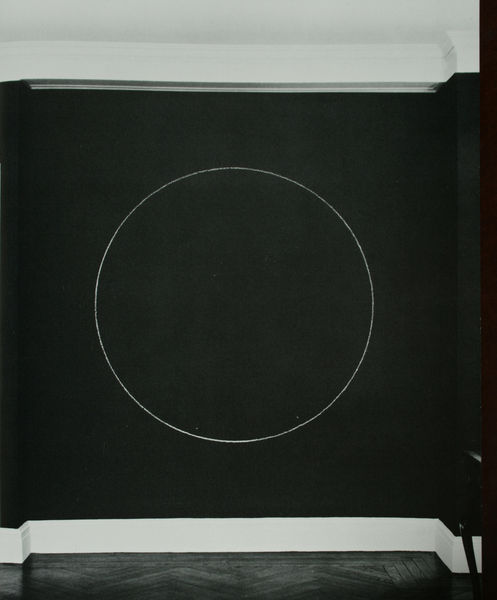
Titel: Circle (Wall Drawing)
Künstler: Sol Lewitt
Standort: Concord, Mass.
Institution: Privatsammlung
Schlagwörter: weiß, grau, raum, schwarz, zimmer, wand, boden, kreis, rund, parkett, oben, unten, strich, kugel, maserung, sol, lewitt, radius, stufung